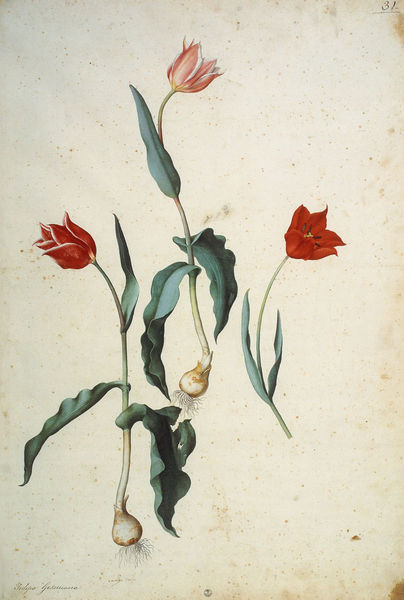
Titel: Drei Tulpenvarietäten, Tulipa gesneriana
Künstler: Jacopo Ligozzi
Institution: Florenz, Uffizien
Schlagwörter: blätter, weiß, grün, blume, blumen, skizze, zeichnung, blüte, blüten, rot, signatur, drei, blatt, pflanze, pflanzen, rosa, studie, grafik, tulpen, blütenblätter, stiel, tulpe, zwiebel, wurzel, stengel, seite, stängel, wurzeln, gefüllt, botanik, zwiebeln, botanisch, knolle, blumenzwiebel, blumenzwiebeln, tulpenzwiebel, staubgefäße, blümen, naturmort, tukpen, tulpenzwiebeln, blütenstiel, bluehend, frühblüher